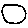
Label: circle